A time-domain waveform of one vibration snapshot from a rolling-element bearing is shown. Determine the bearing's health state. Answer with exactly one of: normal, inner_race, outer_race, ball.
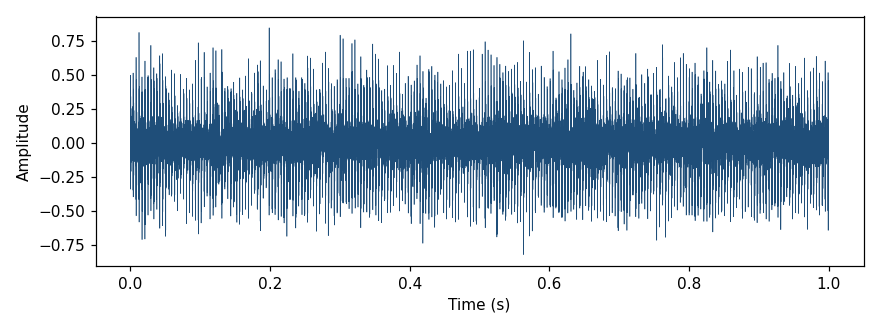
Answer: outer_race